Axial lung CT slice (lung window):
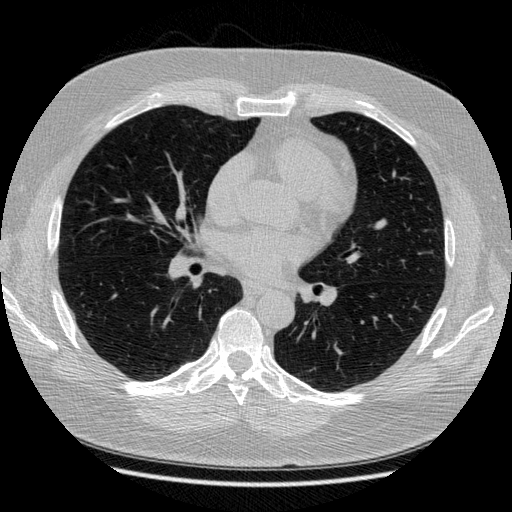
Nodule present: no